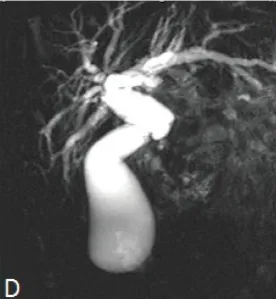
D) Cholangioresonance shows dilatation of the bile duct with a blockage in the intrapancreatic bile duct and the disappearance of the Wirsung duct by replacement of the pancreatic parenchyma by the tumour.
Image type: radiology (mri)